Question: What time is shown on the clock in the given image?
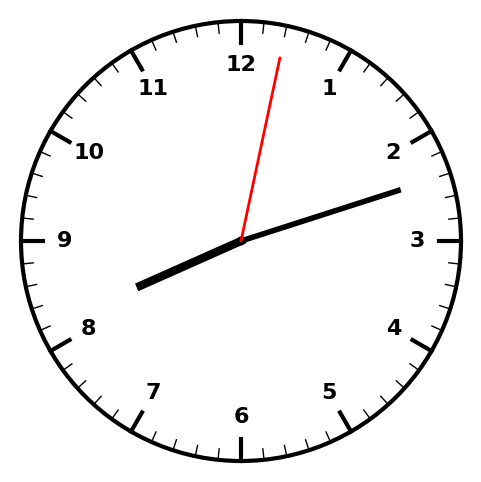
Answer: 08:12:02